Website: lowes
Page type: order-returns
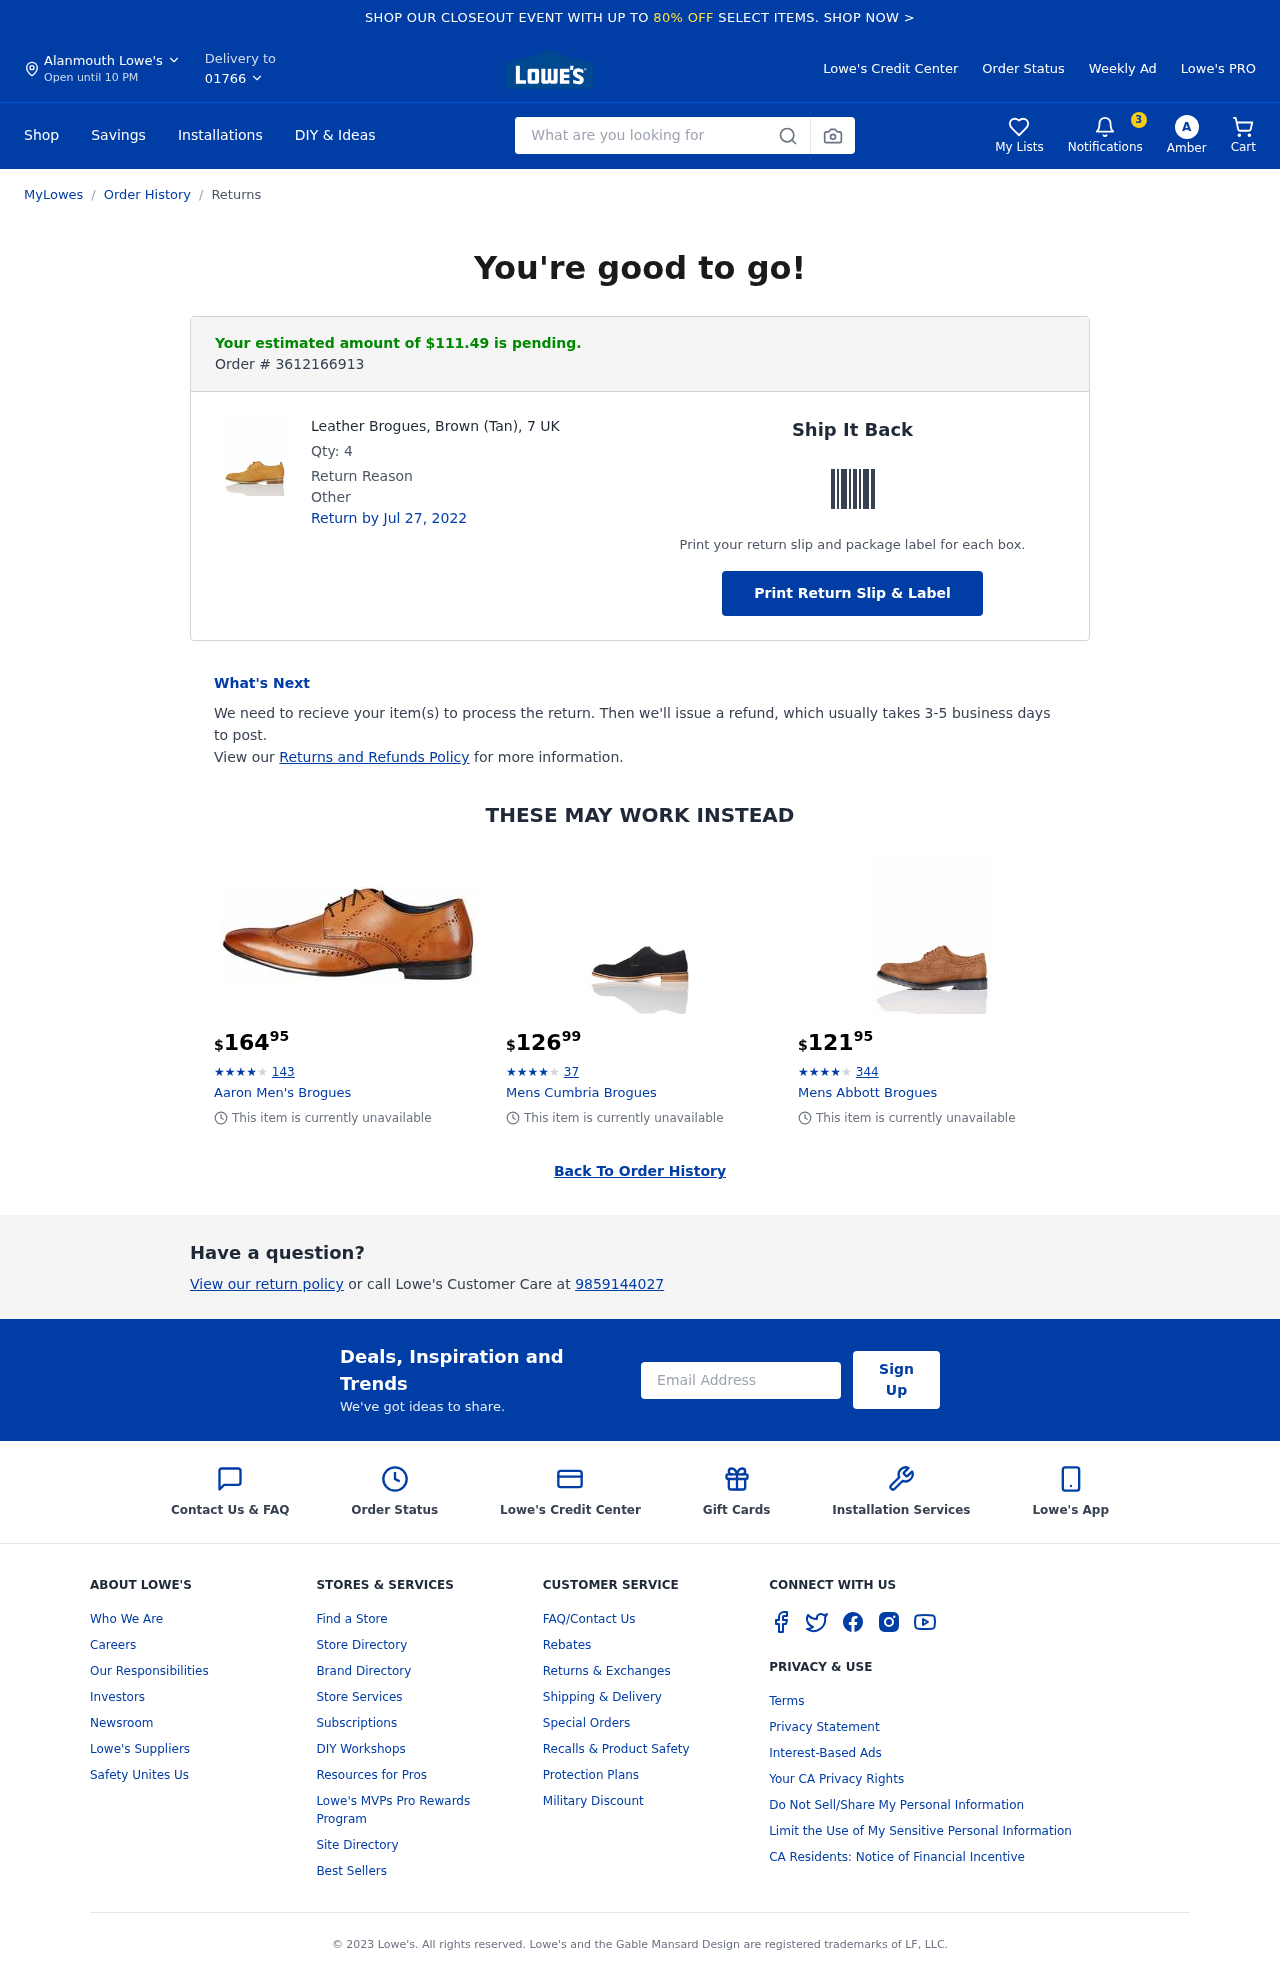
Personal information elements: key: PII_CITY
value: Alanmouth
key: PII_EMAIL
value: alewis@yahoo.com
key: PII_FIRSTNAME
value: Amber
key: PII_PHONE
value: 9859144027
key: PII_POSTCODE
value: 01766
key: PII_FIRSTNAME_INITIAL
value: A
Product elements: key: PRODUCT1_NAME
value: Leather Brogues, Brown (Tan), 7 UK
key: PRODUCT1_QUANTITY
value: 4
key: PRODUCT2_NAME
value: Aaron Men's Brogues
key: PRODUCT2_NUM_RATINGS
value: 143
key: PRODUCT2_PRICE
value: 164.95
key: PRODUCT2_RATING
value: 4.1
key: PRODUCT3_NAME
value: Mens Cumbria Brogues
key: PRODUCT3_NUM_RATINGS
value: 37
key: PRODUCT3_PRICE
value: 126.99
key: PRODUCT3_RATING
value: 4
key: PRODUCT4_NAME
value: Mens Abbott Brogues
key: PRODUCT4_NUM_RATINGS
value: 344
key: PRODUCT4_PRICE
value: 121.95
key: PRODUCT4_RATING
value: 4.1
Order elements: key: ORDER_NUM_ITEMS
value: Cart
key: ORDER_TOTAL
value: Your estimated amount of $111.49 is pending.
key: ORDER_ID
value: Order # 3612166913
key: ORDER_RETURN_BY_DATE
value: Return by Jul 27, 2022
Search elements: key: HEADER_SEARCH
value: What are you looking for
Other elements: key: NOTIFICATION_COUNT
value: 3